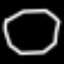
Label: octagon